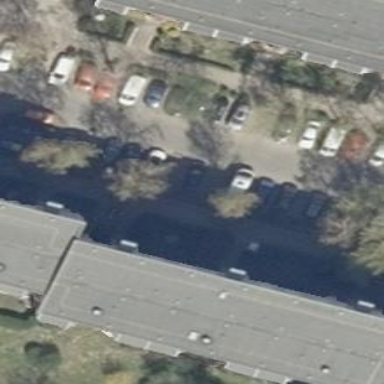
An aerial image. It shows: Street side parking area.